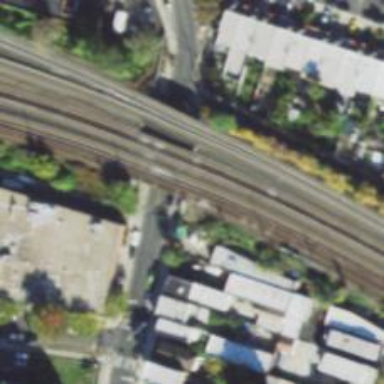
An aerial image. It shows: Bridge with electrified railway tracks.